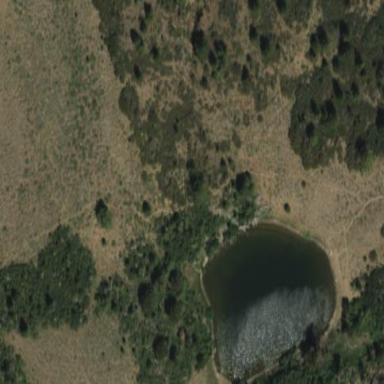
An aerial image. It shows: Landscape covered with heath.